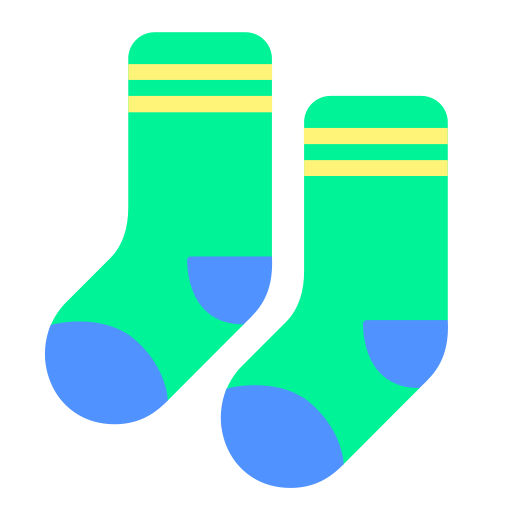
socks flat